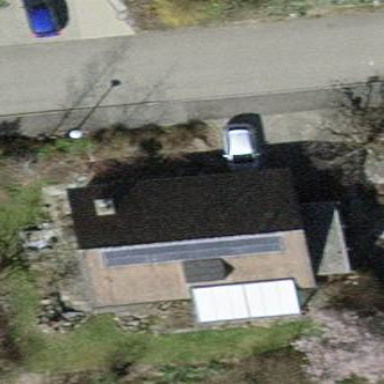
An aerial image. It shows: Detached building with gabled roof.